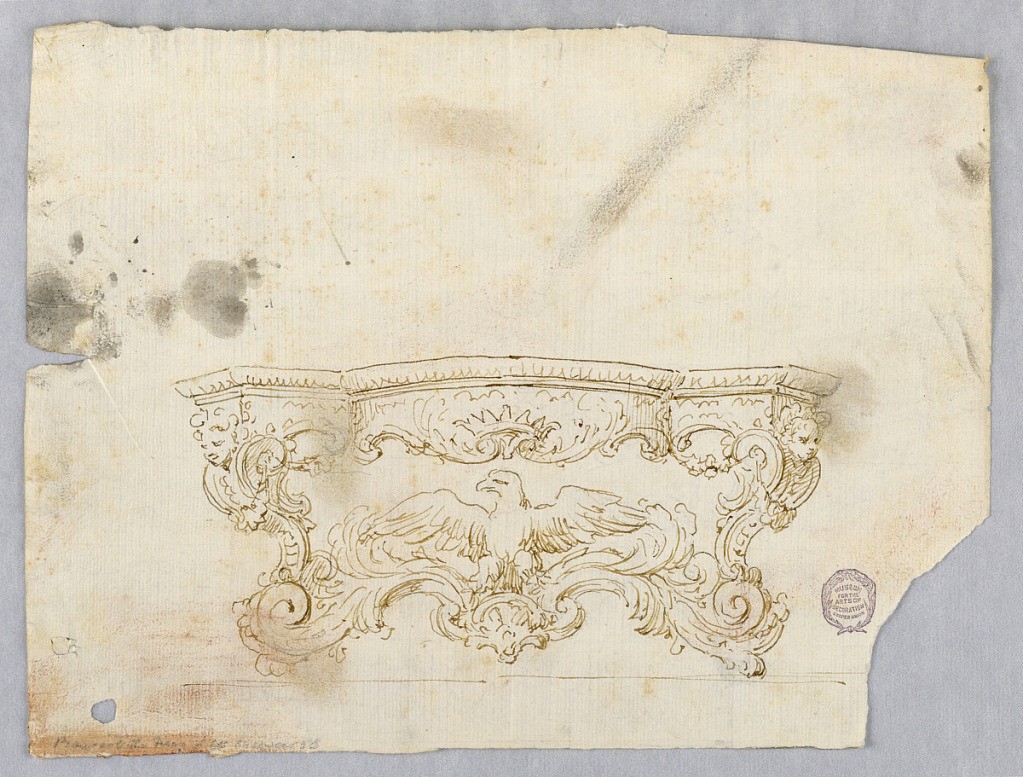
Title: Design for a Console Table
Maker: Giovanni Giardini, Italian, 1646 - 1721
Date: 1700–1750
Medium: Pen and brown ink, graphite on off-white laid paper
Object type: Drawing
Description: Elevation of a console table. Scrolling legs decorated with a crowned eagle.